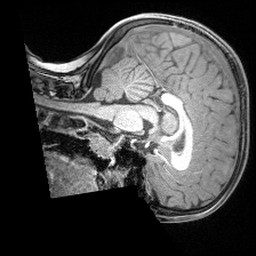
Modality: T1w
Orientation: sagittal
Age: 9
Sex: female
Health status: ill
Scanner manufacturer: siemens
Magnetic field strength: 3 T
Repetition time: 1.6 s
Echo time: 0.00179 s